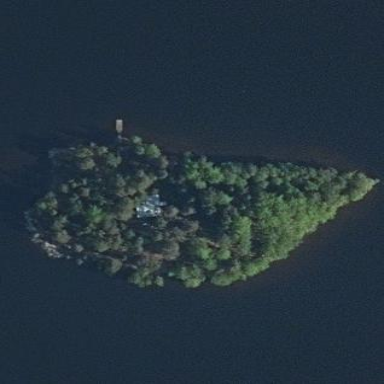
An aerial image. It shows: Islet.